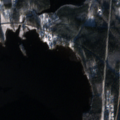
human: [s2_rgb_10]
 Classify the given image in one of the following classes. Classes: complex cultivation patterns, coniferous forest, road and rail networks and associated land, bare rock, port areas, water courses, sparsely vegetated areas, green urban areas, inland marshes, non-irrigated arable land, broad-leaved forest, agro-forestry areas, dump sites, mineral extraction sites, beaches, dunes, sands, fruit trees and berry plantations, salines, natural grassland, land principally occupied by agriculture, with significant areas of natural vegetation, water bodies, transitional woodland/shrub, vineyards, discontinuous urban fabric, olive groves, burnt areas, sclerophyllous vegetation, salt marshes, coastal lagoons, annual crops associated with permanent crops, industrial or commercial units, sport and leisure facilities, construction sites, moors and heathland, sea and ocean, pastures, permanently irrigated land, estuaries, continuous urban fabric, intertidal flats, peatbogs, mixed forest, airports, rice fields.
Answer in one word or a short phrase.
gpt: industrial or commercial units, coniferous forest, mixed forest, water bodies